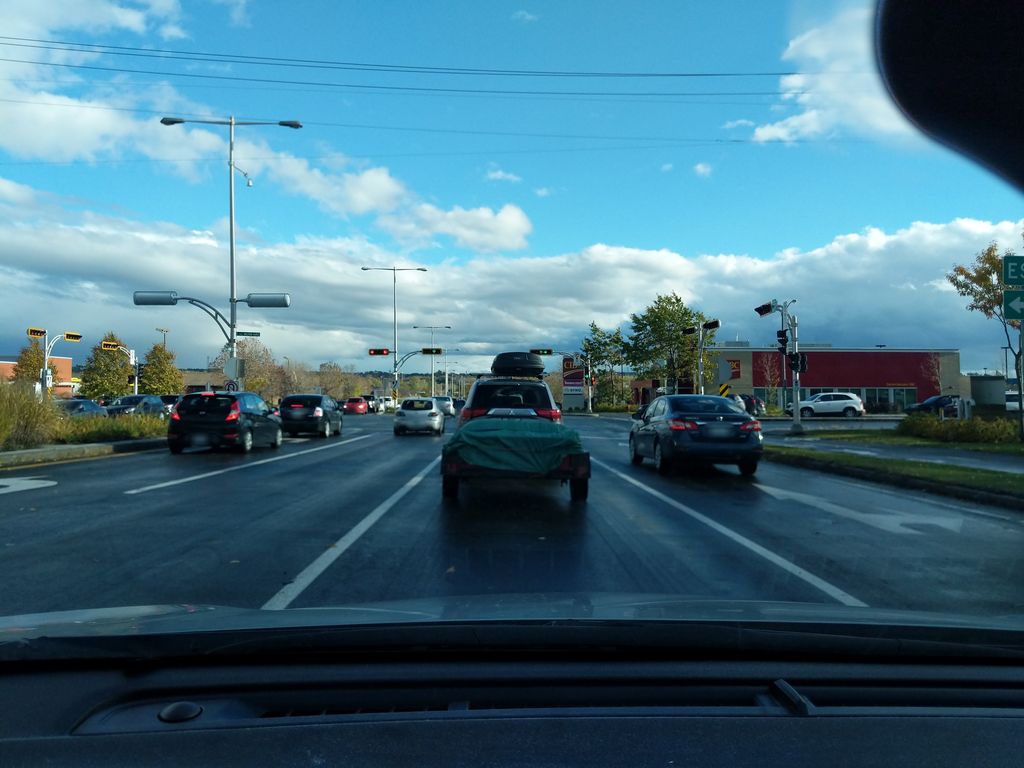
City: quebec_city